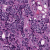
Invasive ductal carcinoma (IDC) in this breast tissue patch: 0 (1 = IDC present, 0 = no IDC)